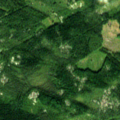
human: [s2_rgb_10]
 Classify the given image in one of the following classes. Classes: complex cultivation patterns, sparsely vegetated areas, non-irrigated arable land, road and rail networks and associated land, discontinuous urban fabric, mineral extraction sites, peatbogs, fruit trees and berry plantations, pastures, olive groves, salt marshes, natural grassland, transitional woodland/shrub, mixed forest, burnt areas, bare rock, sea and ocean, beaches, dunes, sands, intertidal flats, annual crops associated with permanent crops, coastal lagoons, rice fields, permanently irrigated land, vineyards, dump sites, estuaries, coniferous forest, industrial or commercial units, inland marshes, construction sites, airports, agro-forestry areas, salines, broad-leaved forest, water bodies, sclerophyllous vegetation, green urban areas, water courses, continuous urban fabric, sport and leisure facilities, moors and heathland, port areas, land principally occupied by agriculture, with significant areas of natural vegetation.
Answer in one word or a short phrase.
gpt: coniferous forest